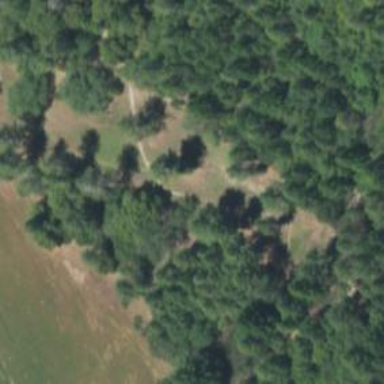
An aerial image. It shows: Path.